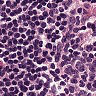
Metastatic tissue present: no